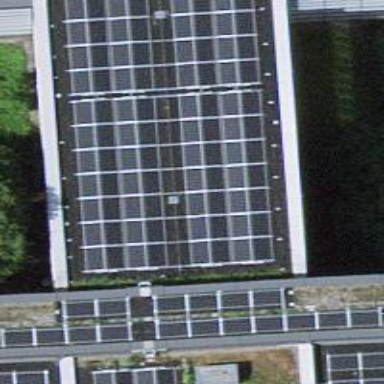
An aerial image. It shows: Solar power generator utilizing photovoltaic technology with solar photovoltaic panels.